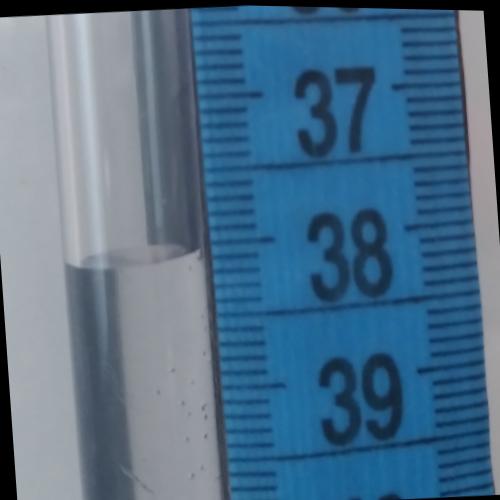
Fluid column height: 38.1 cm